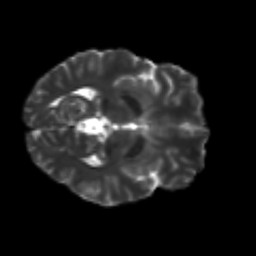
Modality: T2w
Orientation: axial
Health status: ill
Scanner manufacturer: siemens
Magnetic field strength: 3 T
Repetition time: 6.7 s
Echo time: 0.1 s